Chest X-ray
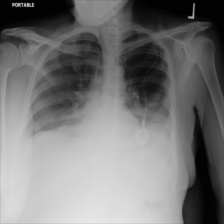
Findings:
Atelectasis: negative
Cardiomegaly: negative
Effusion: positive
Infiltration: negative
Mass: negative
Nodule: negative
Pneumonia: negative
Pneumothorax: negative
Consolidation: positive
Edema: negative
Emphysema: negative
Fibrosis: negative
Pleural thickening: negative
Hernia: negative